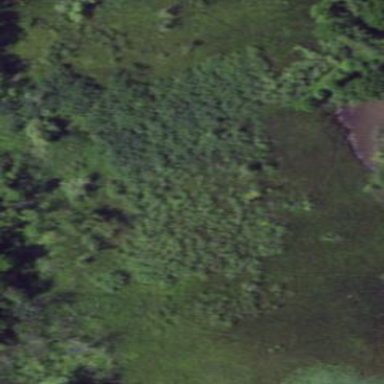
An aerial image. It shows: Wetland area dominated by reedbeds.